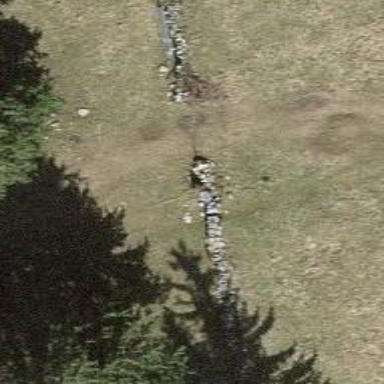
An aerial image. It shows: Dry stone wall barrier.